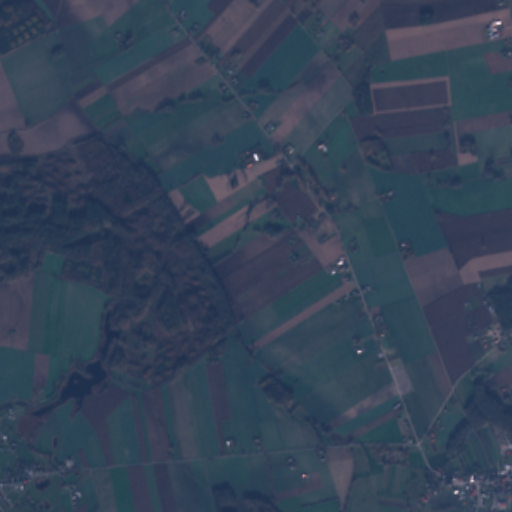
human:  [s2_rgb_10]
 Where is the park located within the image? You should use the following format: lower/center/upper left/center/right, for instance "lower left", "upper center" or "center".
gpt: The park is located in the lower right of the image.
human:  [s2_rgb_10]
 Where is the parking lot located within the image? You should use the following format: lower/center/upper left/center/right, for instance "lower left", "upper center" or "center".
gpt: The parking lot is located in the lower right of the image.
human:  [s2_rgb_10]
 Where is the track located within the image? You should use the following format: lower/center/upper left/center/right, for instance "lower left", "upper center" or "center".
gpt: There is no track in the image.